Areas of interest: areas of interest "Transportation stations"
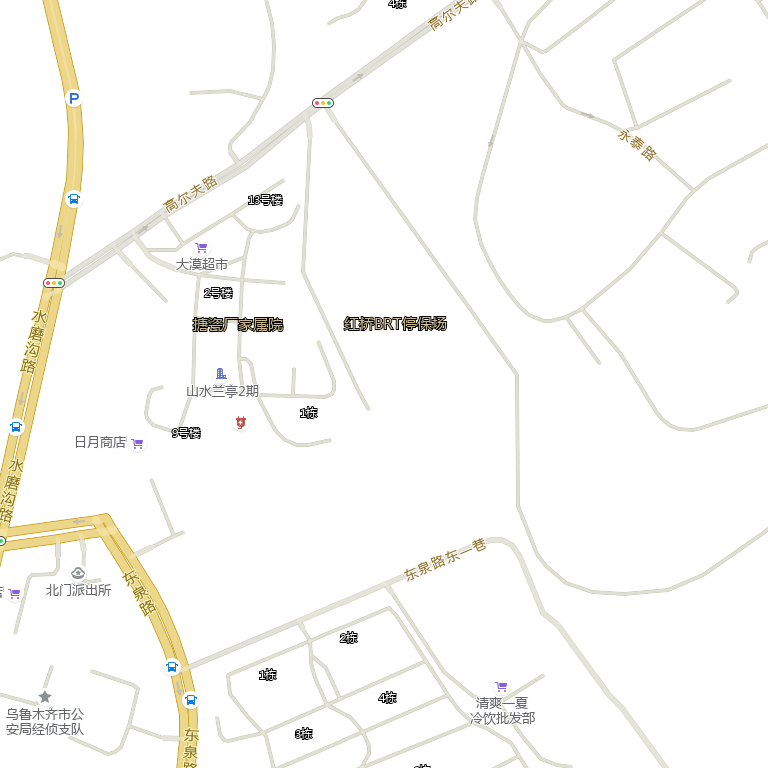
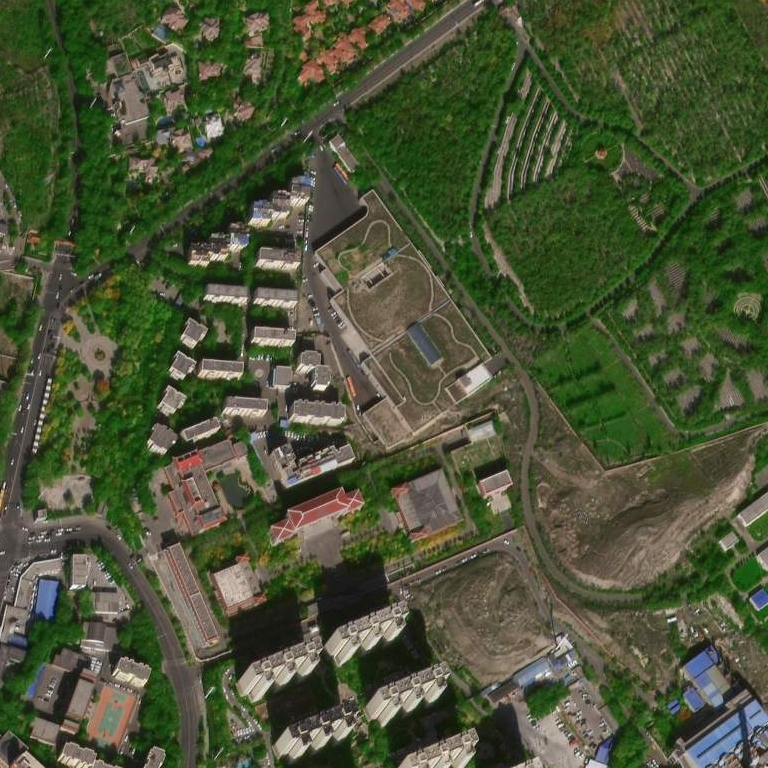